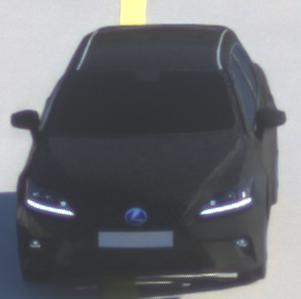
Make: Lexus
Model: CT 200h
Detailed model: CT (A10)
Model produced from: 2014/03
Model produced until: 2017/10
Doors: 5
Color: black
Road condition: dry road
Daytime: sunrise or sunset
Contrast: medium contrast